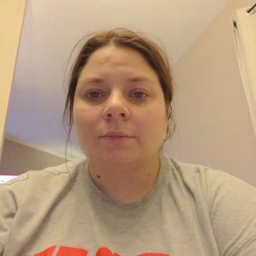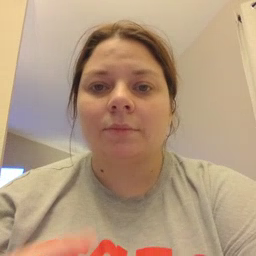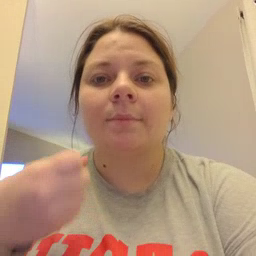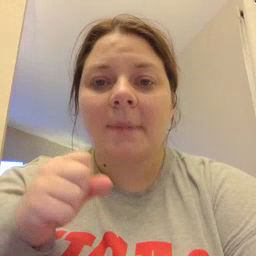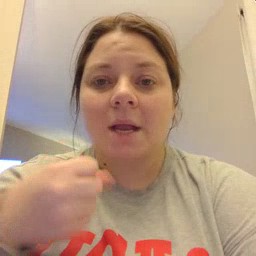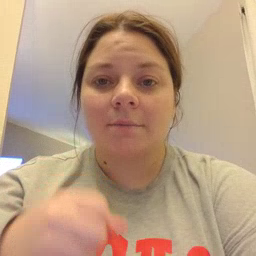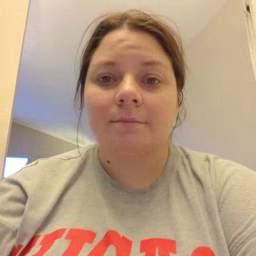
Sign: make